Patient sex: M
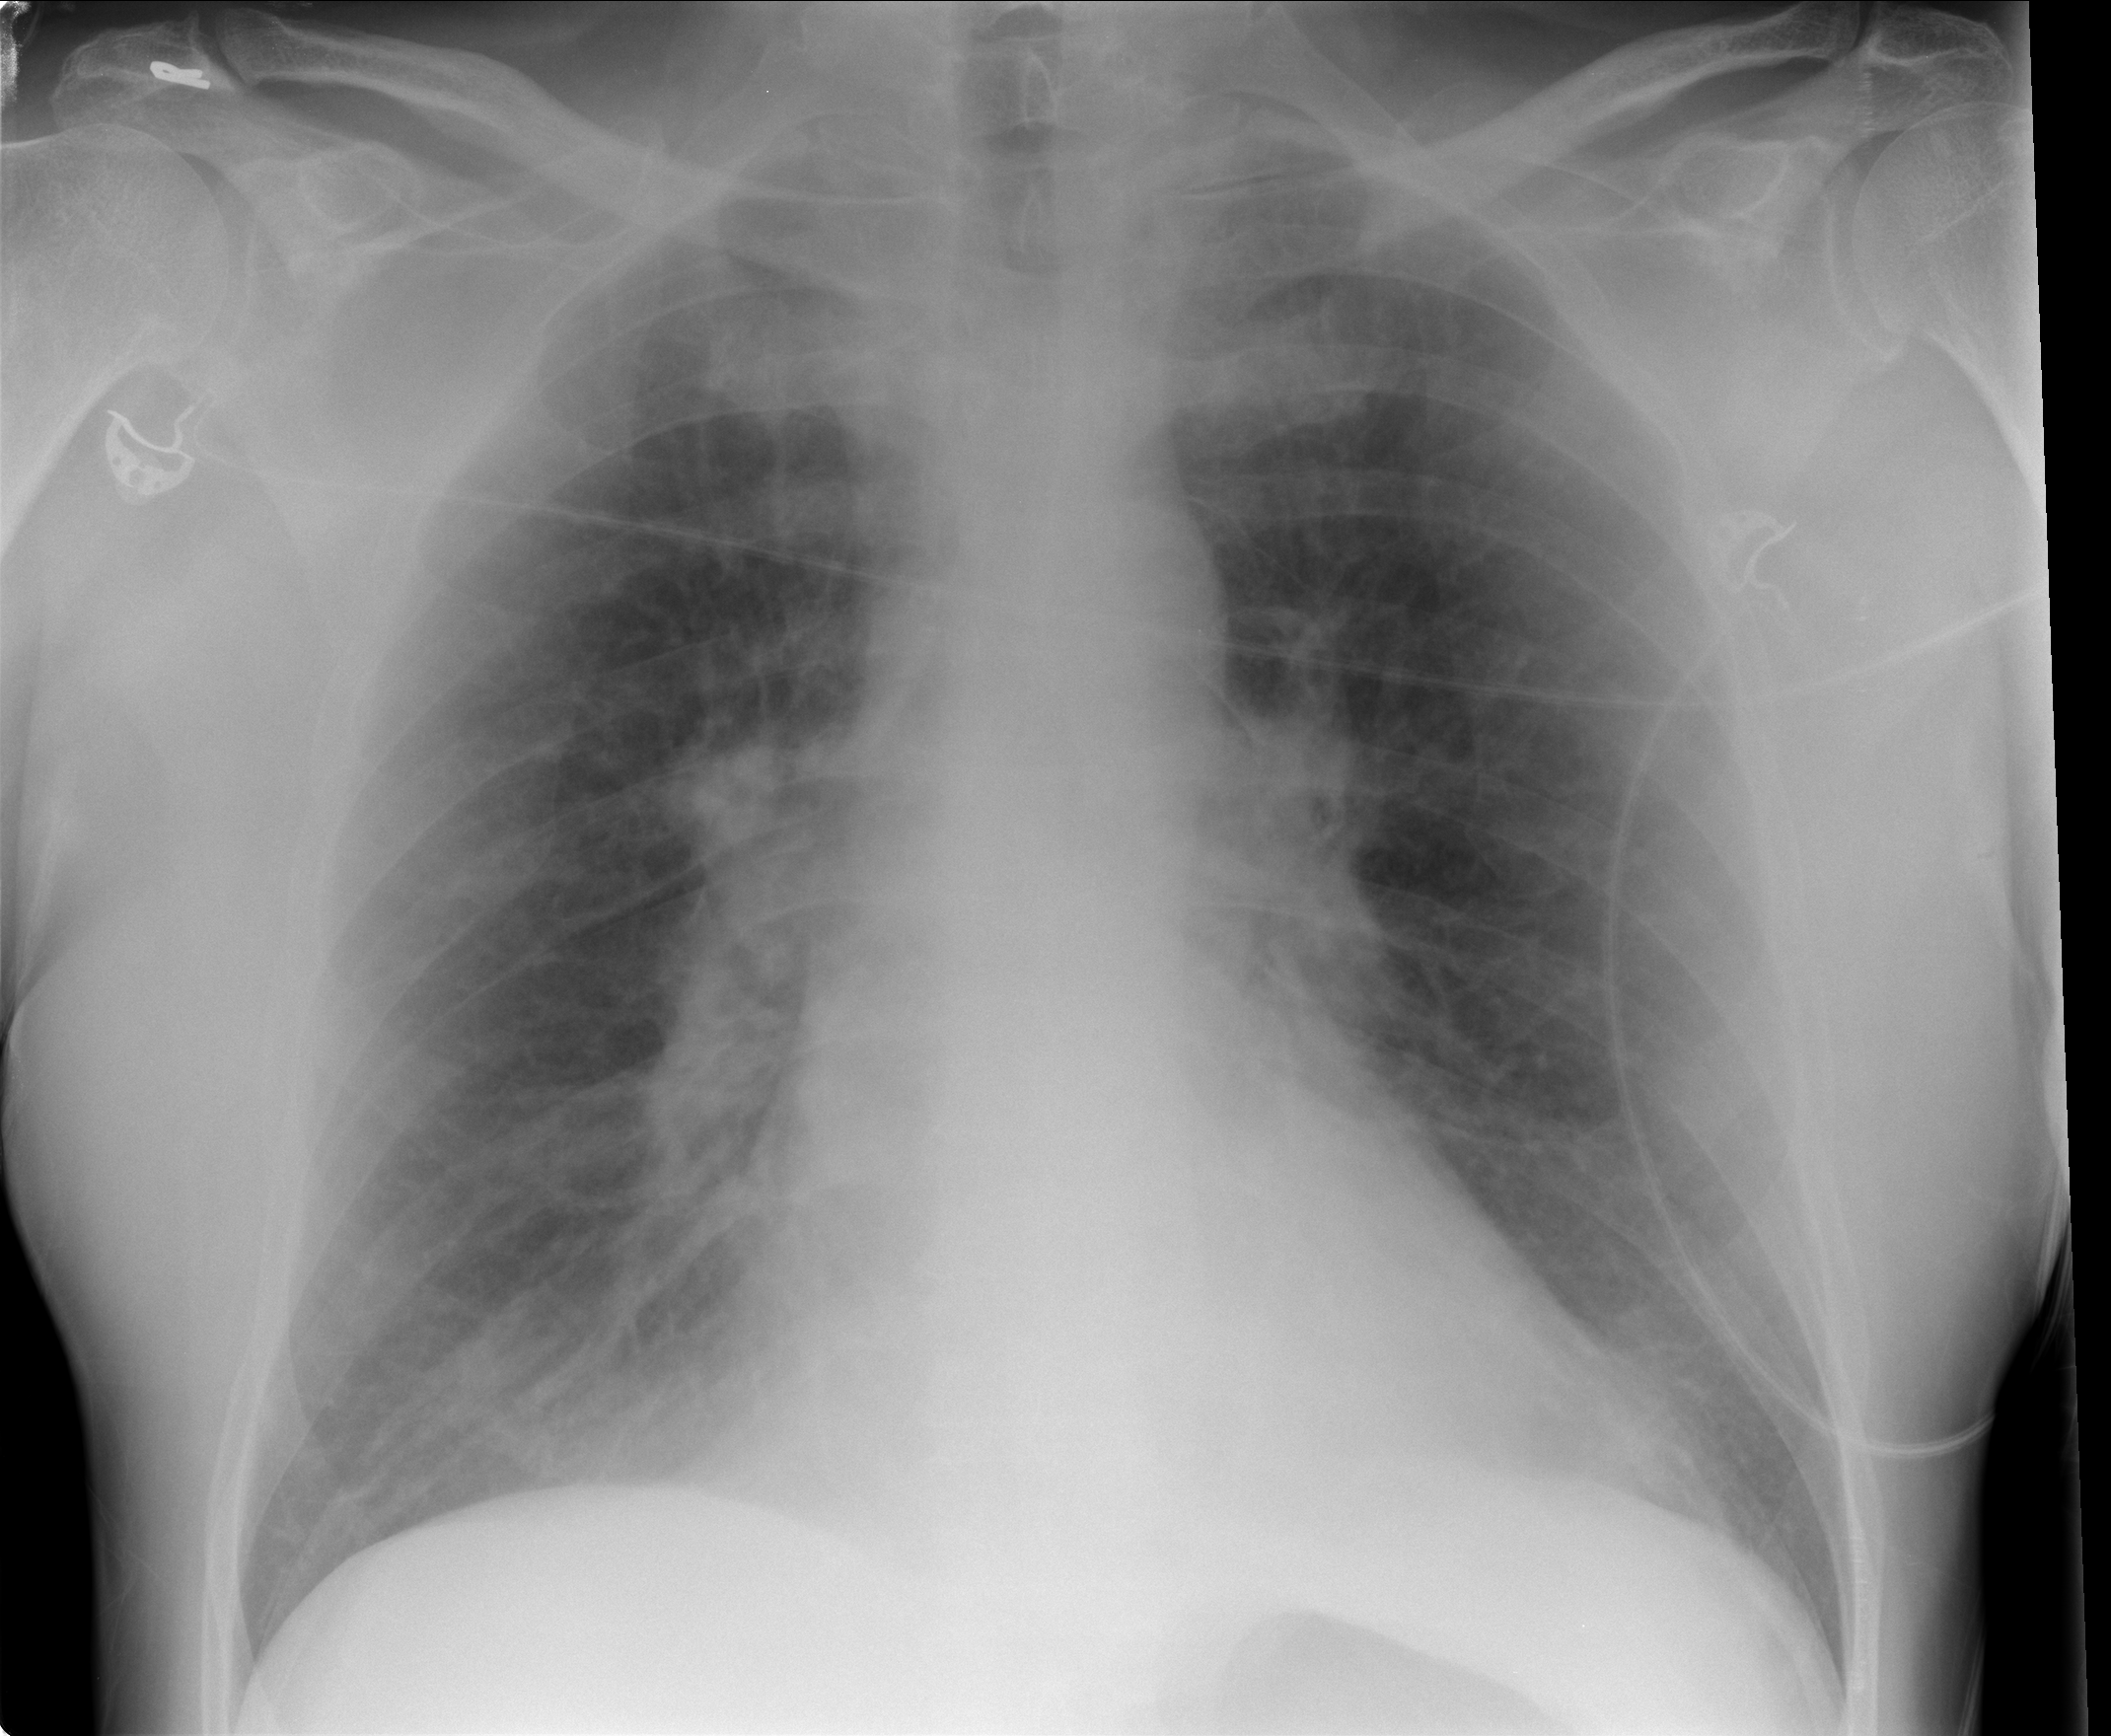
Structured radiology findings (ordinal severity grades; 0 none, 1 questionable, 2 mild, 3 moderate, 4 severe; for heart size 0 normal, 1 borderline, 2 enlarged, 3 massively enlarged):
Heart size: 0
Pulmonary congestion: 2
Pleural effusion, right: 0
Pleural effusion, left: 0
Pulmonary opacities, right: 0
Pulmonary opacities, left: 0
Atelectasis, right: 2
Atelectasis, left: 2